Aerial crown-view tile of a tropical tree (Barro Colorado Island, Panama), acquired 20250512:
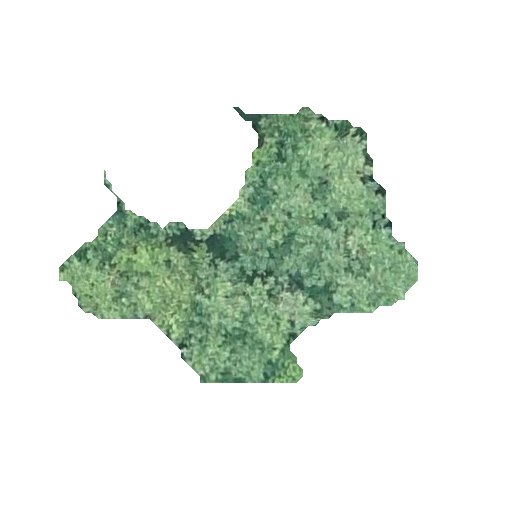
Species: Hieronyma alchorneoides
GBIF accepted scientific name: Hieronyma alchorneoides
Crown area: 76.234 m²